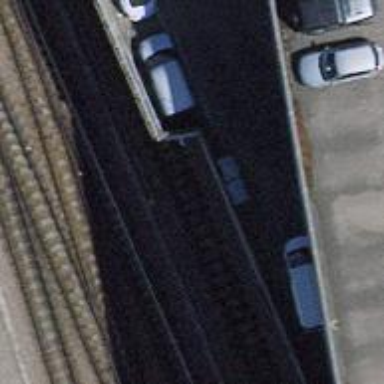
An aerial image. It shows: Railway buffer stop.